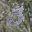
Label: 3